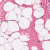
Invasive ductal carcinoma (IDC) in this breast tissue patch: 0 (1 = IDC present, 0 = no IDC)